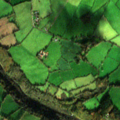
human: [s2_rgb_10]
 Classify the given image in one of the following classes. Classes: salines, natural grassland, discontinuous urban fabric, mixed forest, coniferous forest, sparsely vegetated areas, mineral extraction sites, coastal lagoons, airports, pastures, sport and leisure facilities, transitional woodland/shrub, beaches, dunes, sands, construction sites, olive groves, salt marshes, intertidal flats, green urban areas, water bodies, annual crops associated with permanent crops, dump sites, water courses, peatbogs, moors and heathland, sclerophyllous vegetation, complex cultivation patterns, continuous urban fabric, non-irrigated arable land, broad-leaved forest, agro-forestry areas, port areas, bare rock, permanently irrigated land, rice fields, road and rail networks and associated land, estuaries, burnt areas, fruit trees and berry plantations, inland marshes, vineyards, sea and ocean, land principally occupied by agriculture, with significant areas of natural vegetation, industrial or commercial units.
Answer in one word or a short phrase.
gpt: pastures, broad-leaved forest, mixed forest